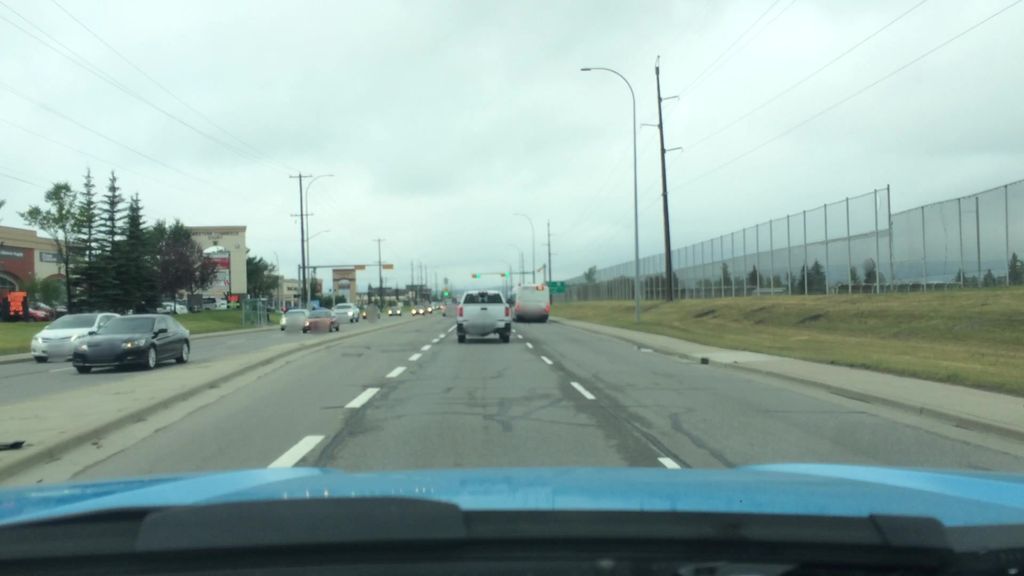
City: calgary